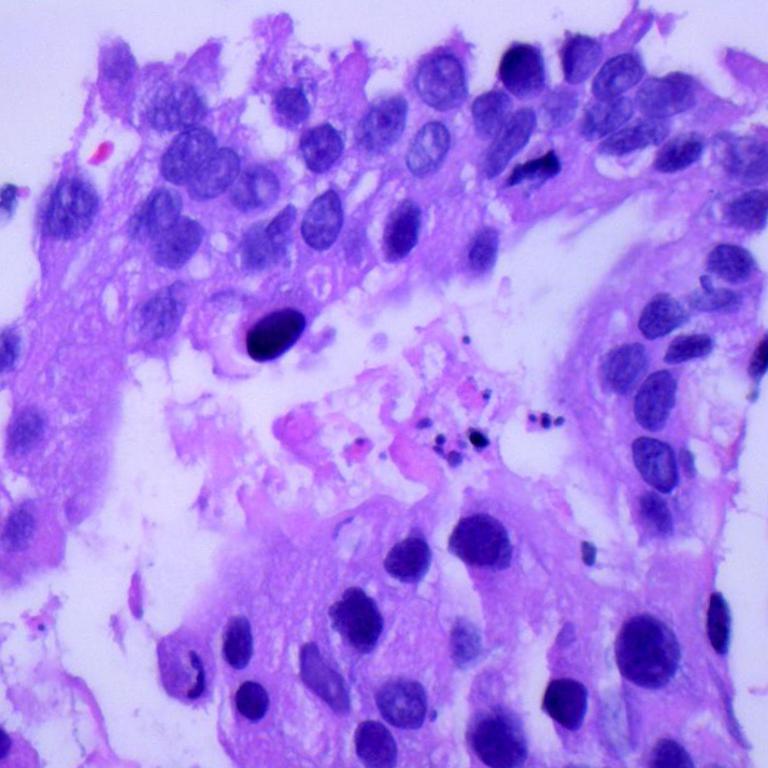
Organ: lung
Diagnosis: adenocarcinomas